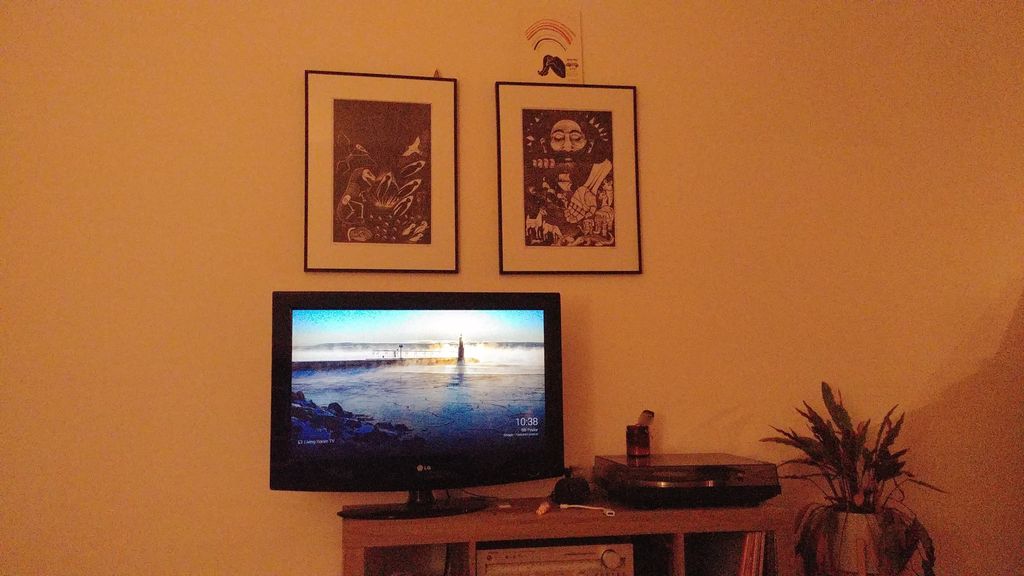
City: victoria